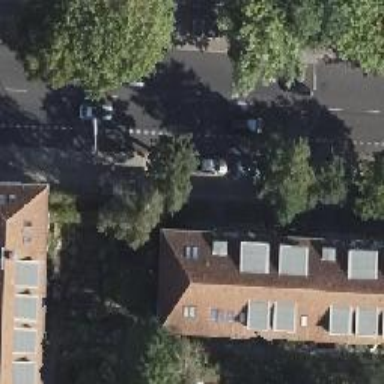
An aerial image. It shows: Sidewalk along the footway.